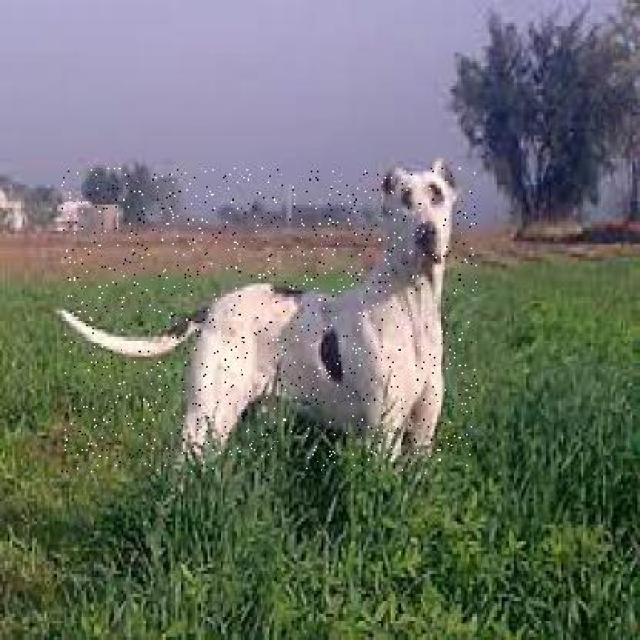
Healthy canine skin — no visible lesions, inflammation, or abnormalities. The skin and coat appear normal.